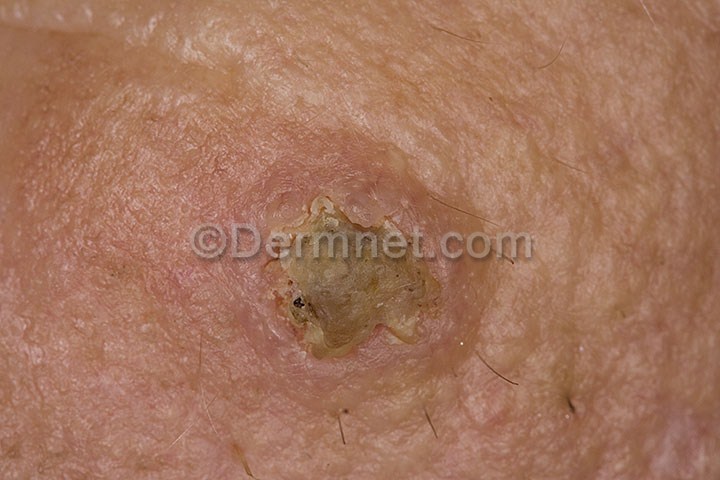
Disease: Seborrheic Keratoses and other Benign Tumors